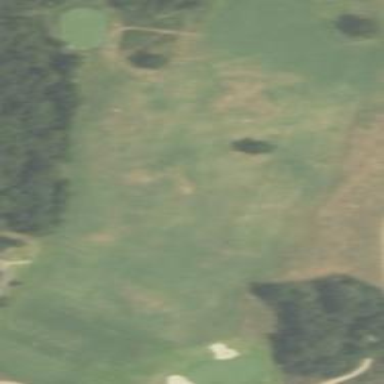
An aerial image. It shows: Grassy area used as driving range for golf.